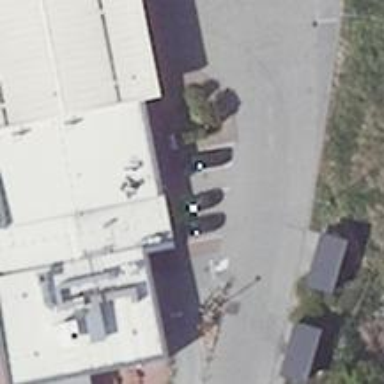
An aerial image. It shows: Service building.